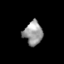
Tissue: skin
Cell type: Epithelial cells
Senescence score: 0.2713
Nuclear area (px): 441
Mean DAPI intensity: 152.186